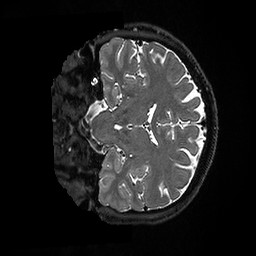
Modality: T2w
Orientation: coronal
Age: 40
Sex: male
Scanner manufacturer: ge
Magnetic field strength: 3 T
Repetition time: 3.202 s
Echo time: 0.06676 s